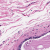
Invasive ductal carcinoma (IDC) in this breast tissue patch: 0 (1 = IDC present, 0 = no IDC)